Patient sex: M
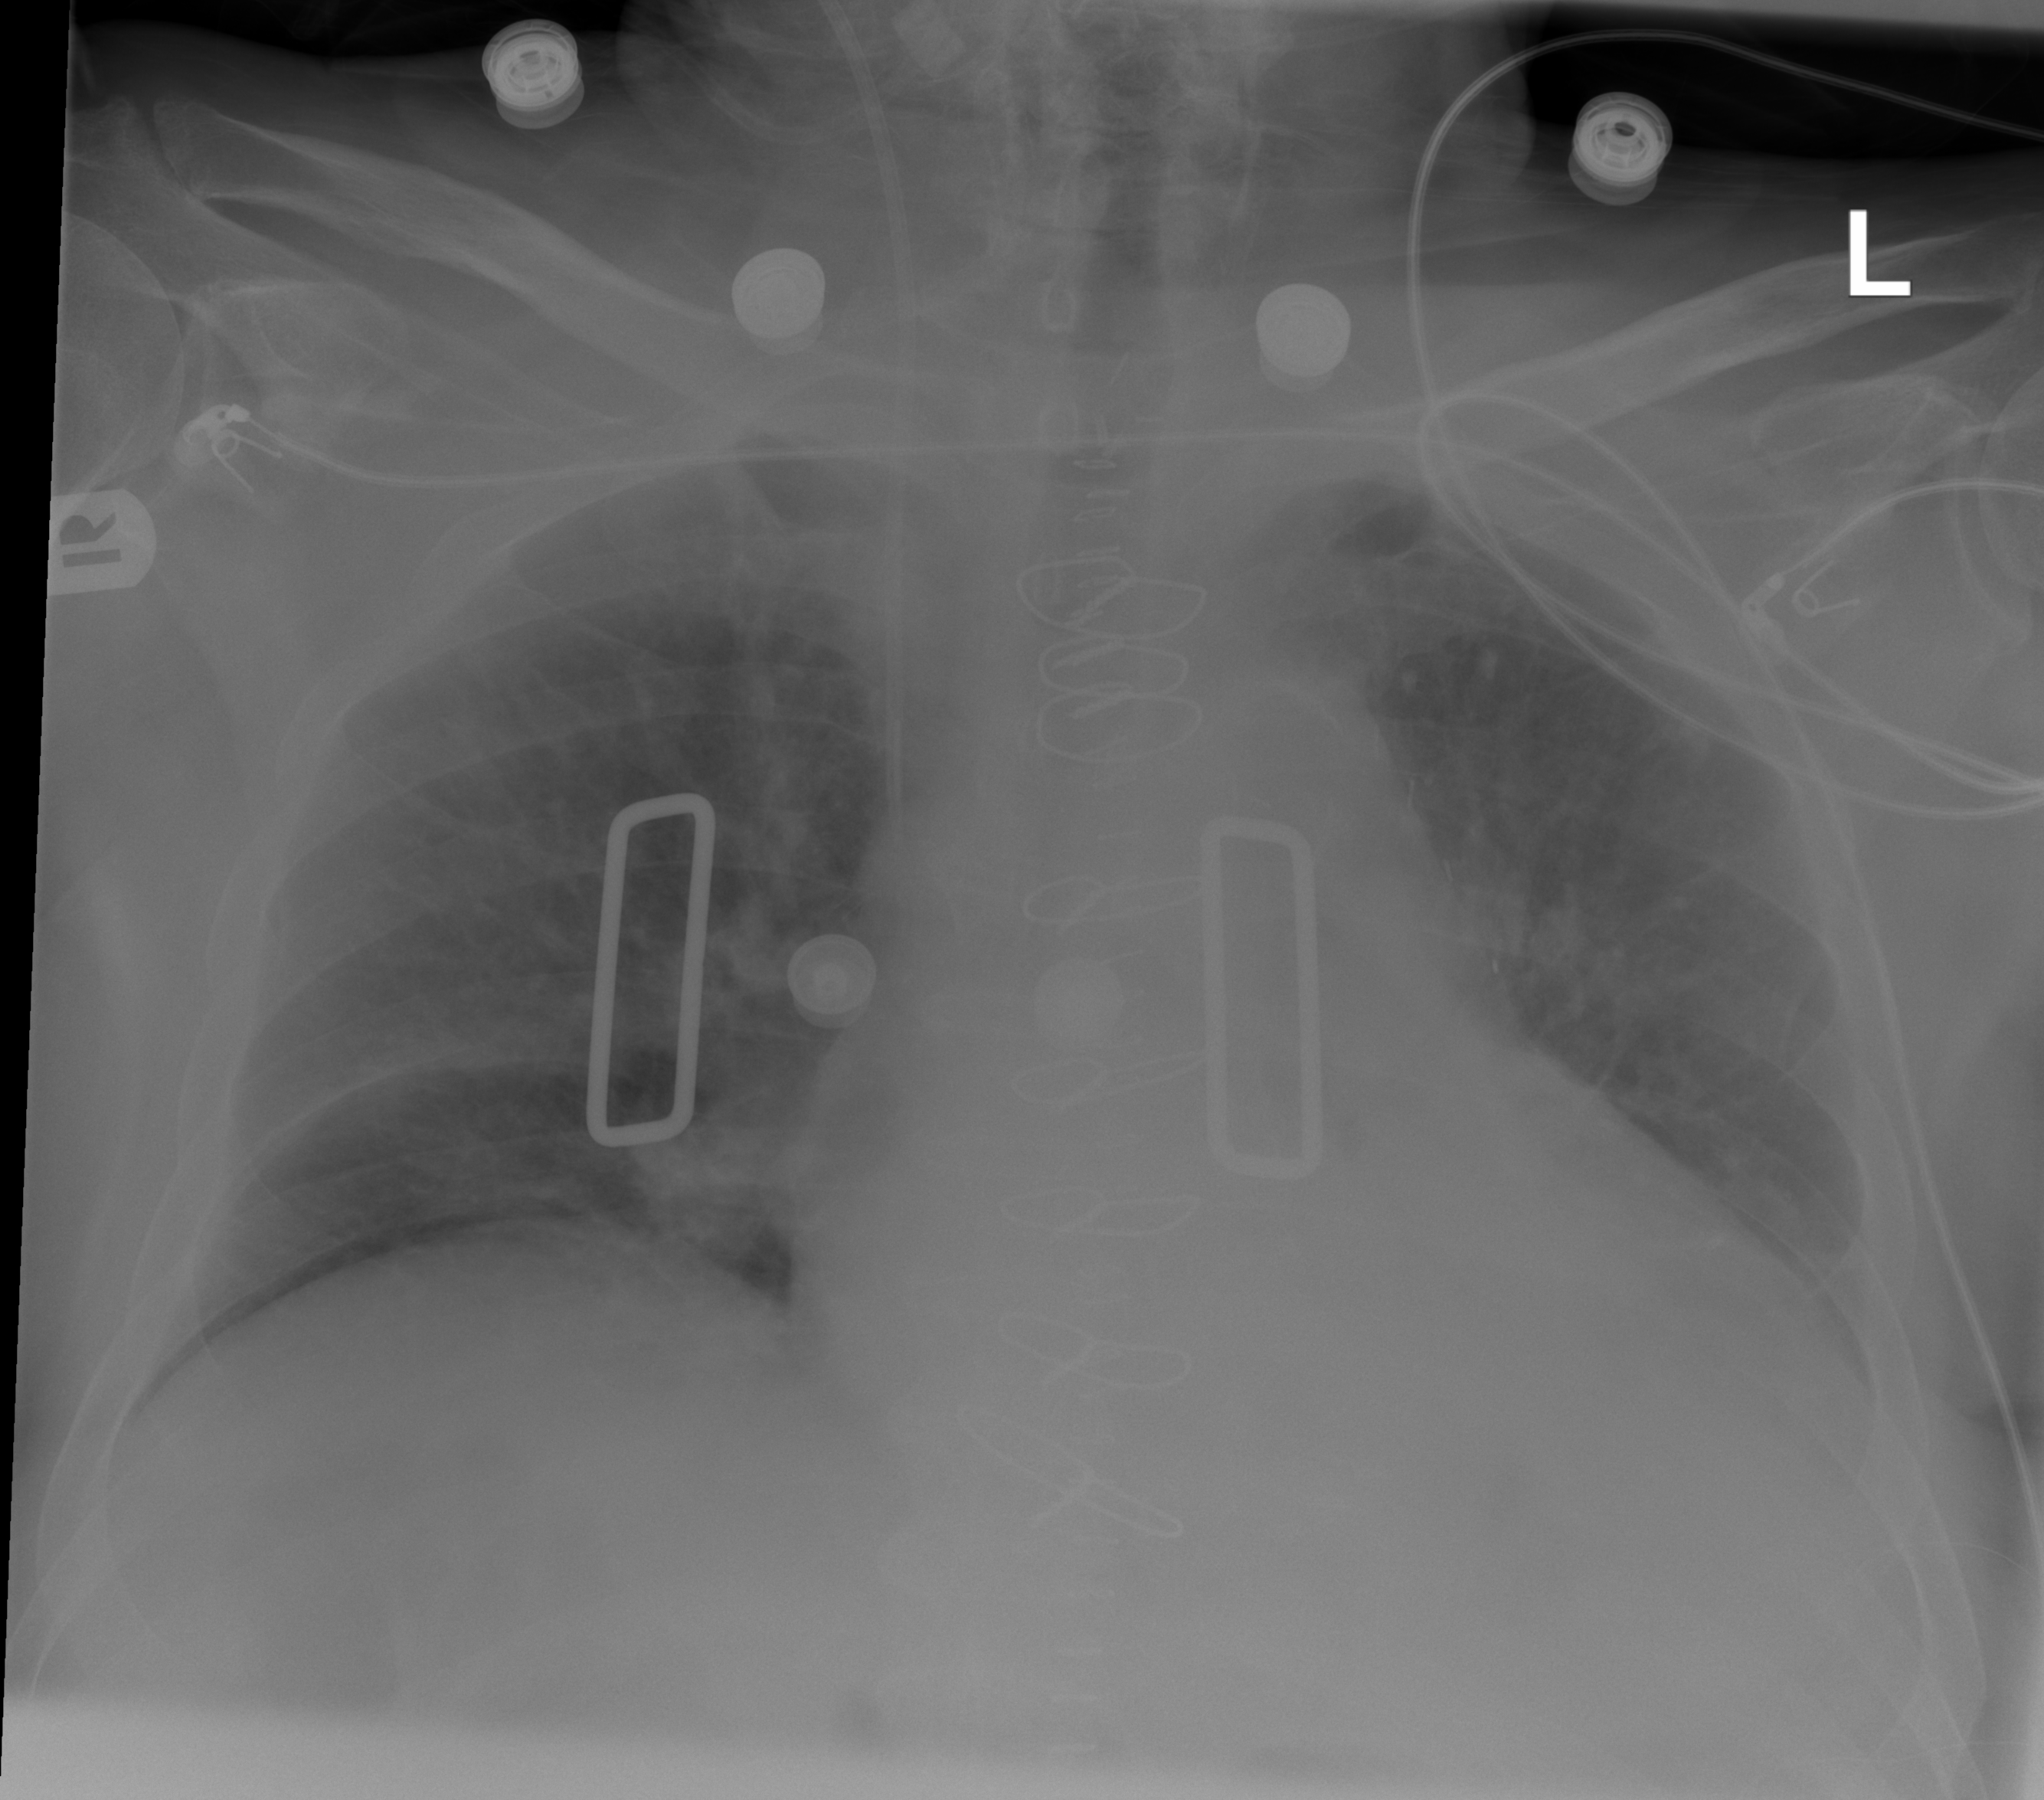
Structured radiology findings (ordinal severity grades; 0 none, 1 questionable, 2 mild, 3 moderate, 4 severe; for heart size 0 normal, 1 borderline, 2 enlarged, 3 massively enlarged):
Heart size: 2
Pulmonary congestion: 0
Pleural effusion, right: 0
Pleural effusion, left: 2
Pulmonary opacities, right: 2
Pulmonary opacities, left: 2
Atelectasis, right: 2
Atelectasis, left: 2